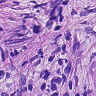
Metastatic tissue present: yes